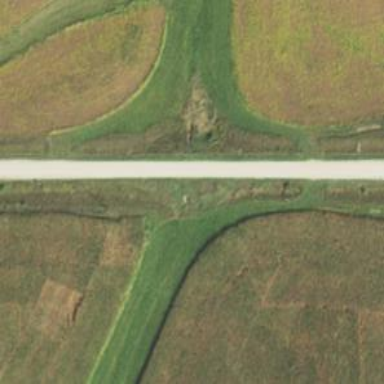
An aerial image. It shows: Culvert tunnel.